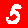
Digit: 5